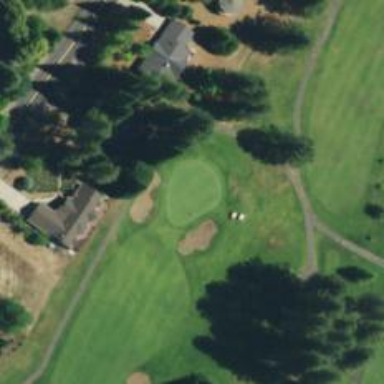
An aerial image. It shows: View of golf hole.